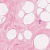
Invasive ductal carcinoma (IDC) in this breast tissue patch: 0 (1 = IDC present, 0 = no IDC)